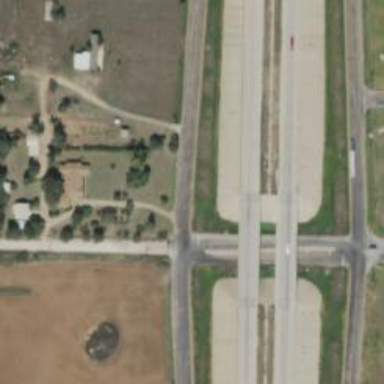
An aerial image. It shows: Secondary road with frontage road alongside.